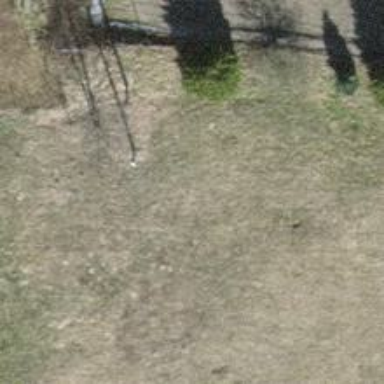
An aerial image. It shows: Minor power line.